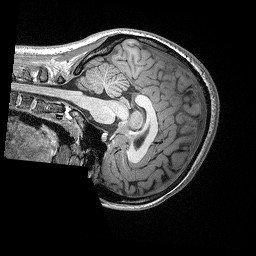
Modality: T1w
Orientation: sagittal
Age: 23
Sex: female